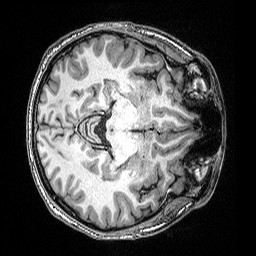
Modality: T1w
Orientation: axial
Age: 35
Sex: male
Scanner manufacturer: siemens
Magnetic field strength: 3 T
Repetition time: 2.53 s
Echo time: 0.0035 s